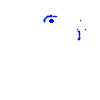
Particle: proton